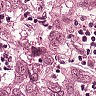
Metastatic tissue present: yes